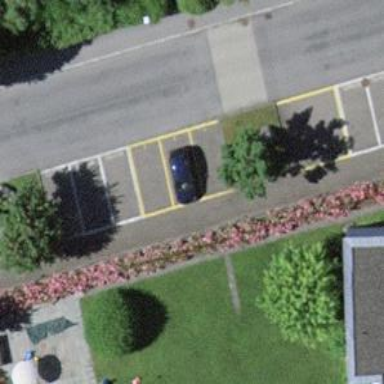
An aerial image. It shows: Parking area with asphalt surface.